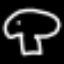
Label: mushroom